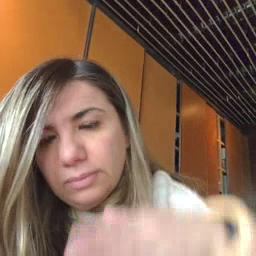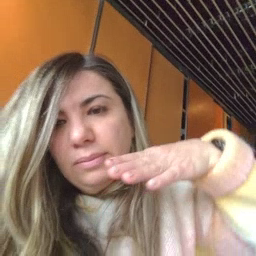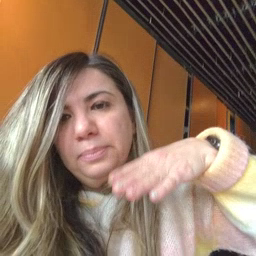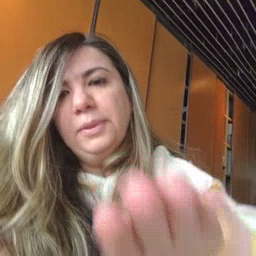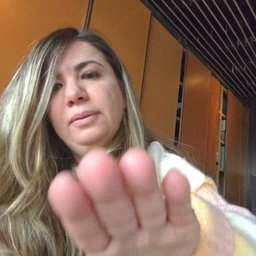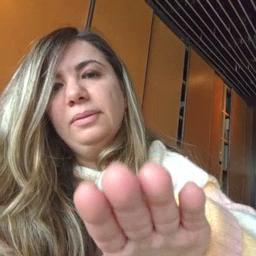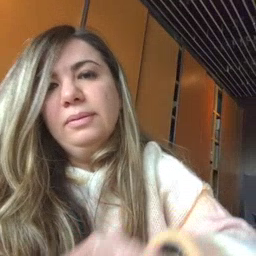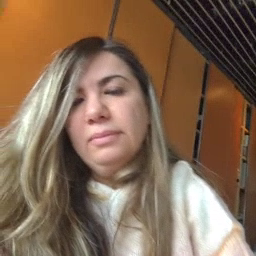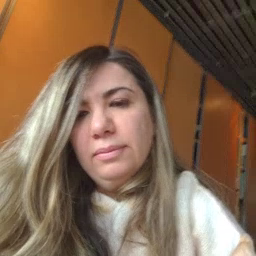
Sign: into